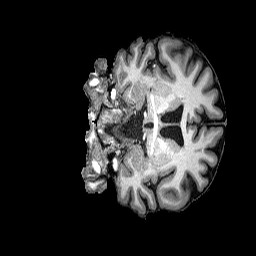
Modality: T1w
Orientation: coronal
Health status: ill